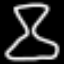
Label: hourglass